Question: I am trying to replicate WordPad Application Menu and add a header to the RibbonApplicationMenu. But the header never show. Where do I add this header to the Application Menu (e.g. in WordPad, header shows "Recent Document"

'''
<ribbon:RibbonApplicationSplitMenuItem Header="Select an Option to export" ImageSource="image1.png" >
<ribbon:RibbonApplicationMenuItem Header="PDF" ImageSource="image2.png" />
<ribbon:RibbonApplicationMenuItem Header="Excel" ImageSource="image3.png />
</ribbon:RibbonApplicationSplitMenuItem>
'''
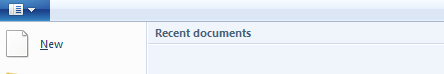
Answer: Try this
'''
<Ribbon:Ribbon Grid.Row="0">
<Ribbon:Ribbon.ApplicationMenu>
<Ribbon:RibbonApplicationMenu>
<Ribbon:RibbonApplicationMenu.AuxiliaryPaneContent>
<Grid MinHeight="500">
<Grid.RowDefinitions>
<RowDefinition Height="30"/>
<RowDefinition Height="*"/>
</Grid.RowDefinitions>
<Border Grid.Row="0" BorderBrush="DarkBlue" BorderThickness="0,0,0,1">
<StackPanel
Orientation="Vertical">
<Label Foreground="DarkBlue" HorizontalAlignment="Left" VerticalAlignment="Center" HorizontalContentAlignment="Left"
VerticalContentAlignment="Center" Content="Hello World" />
</StackPanel>
</Border>
<ListBox Grid.Row="1">
<ListBoxItem>List Box Item 1</ListBoxItem>
<ListBoxItem>List Box Item 2</ListBoxItem>
<ListBoxItem>List Box Item 3</ListBoxItem>
<ListBoxItem>List Box Item 4</ListBoxItem>
</ListBox>
</Grid>
</Ribbon:RibbonApplicationMenu.AuxiliaryPaneContent>
<Ribbon:RibbonApplicationMenuItem Header="Hello _Ribbon" ImageSource="Images\LargeIcon.png"/>
<Ribbon:RibbonApplicationMenuItem Header="Hello _Ribbon" ImageSource="Images\LargeIcon.png"/>
<Ribbon:RibbonApplicationMenuItem Header="Hello _Ribbon" ImageSource="Images\LargeIcon.png"/>
</Ribbon:RibbonApplicationMenu>
</Ribbon:Ribbon.ApplicationMenu>
</Ribbon:Ribbon>
'''
It gives me this